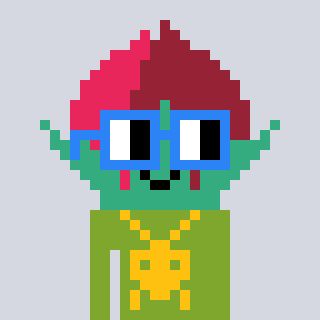
a pixel art character with square blue glasses, a rosebud-shaped head and a slimegreen-colored body on a cool background